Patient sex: F
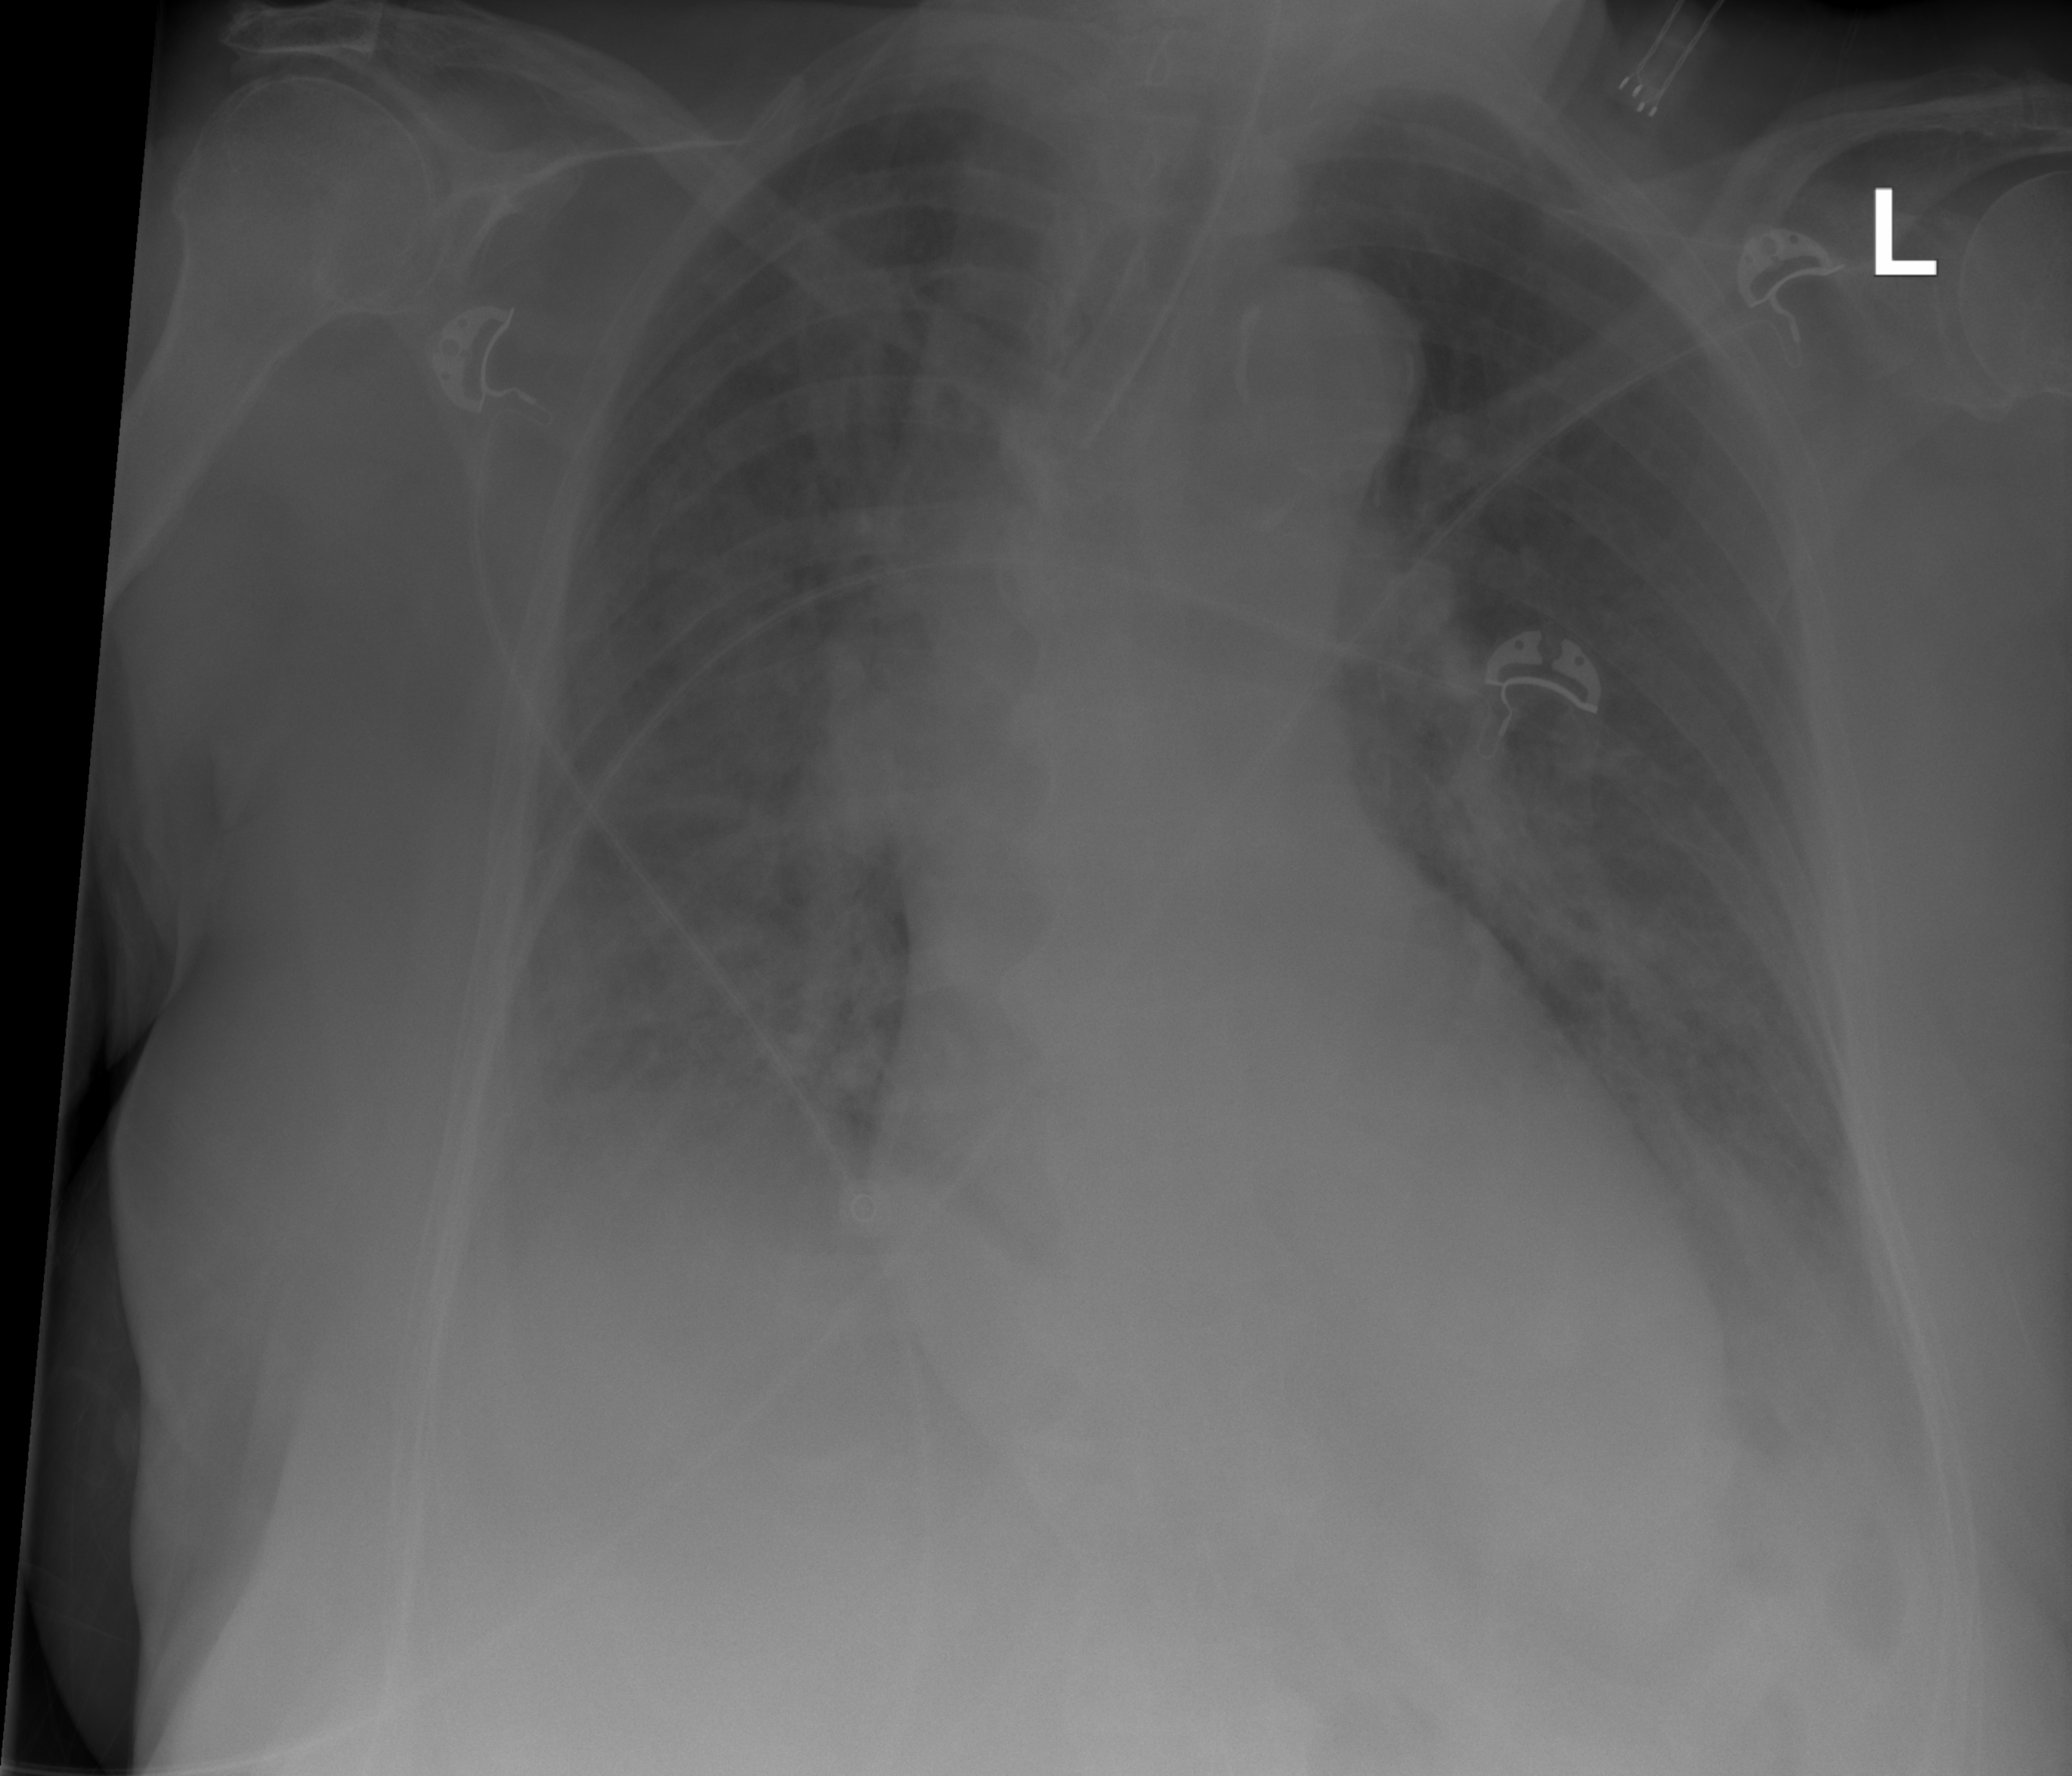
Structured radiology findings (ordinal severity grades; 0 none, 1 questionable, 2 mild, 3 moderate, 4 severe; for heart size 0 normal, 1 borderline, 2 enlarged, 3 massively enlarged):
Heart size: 0
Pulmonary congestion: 3
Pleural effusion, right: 2
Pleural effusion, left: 2
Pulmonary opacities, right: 0
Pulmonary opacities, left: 0
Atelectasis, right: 0
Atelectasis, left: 0